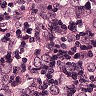
Metastatic tissue present: yes